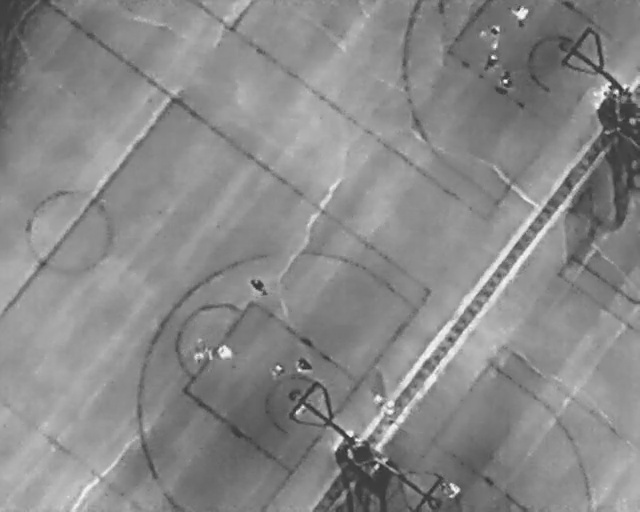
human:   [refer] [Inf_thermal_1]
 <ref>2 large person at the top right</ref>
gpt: <box>[[79, 1, 83, 4, 2], [75, 5, 79, 8, 2]]</box>

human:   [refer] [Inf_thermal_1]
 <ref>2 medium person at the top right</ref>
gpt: <box>[[74, 11, 78, 13, 33], [77, 14, 80, 16, 2]]</box>

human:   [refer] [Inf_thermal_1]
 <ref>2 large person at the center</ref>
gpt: <box>[[29, 66, 33, 69, 2], [33, 67, 36, 70, 2]]</box>

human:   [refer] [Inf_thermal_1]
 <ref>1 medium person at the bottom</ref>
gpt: <box>[[41, 71, 45, 74, 2]]</box>

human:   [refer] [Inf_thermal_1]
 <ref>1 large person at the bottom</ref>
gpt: <box>[[46, 69, 48, 73, 2]]</box>